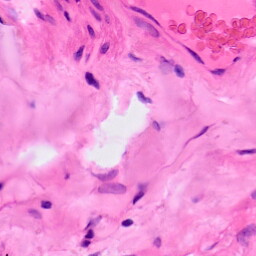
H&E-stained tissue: Lung